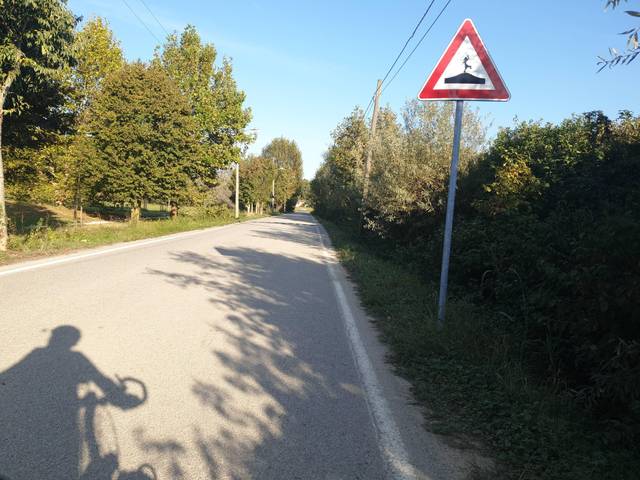
Region: Italy
Coordinates: 45.391, 11.856